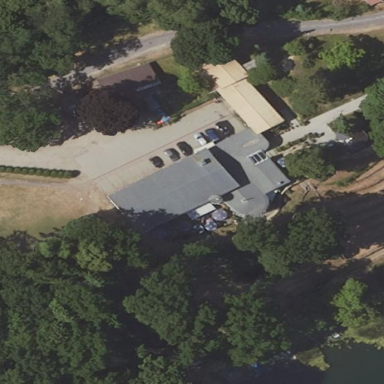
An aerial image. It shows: Restaurant building.